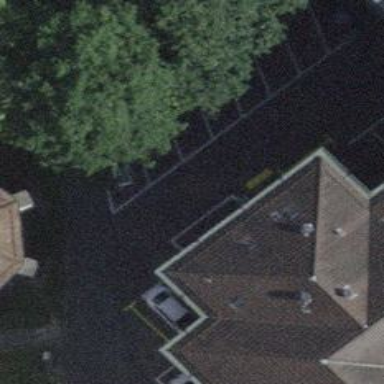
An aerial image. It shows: Motorcycle parking area.